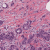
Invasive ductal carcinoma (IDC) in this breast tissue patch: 1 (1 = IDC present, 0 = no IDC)